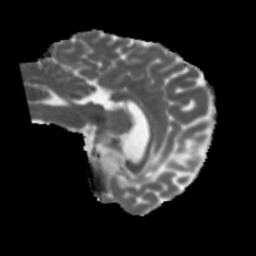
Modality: MD
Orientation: sagittal
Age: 27
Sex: female
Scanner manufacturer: siemens
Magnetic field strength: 3 T
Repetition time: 5.47 s
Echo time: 0.0854 s